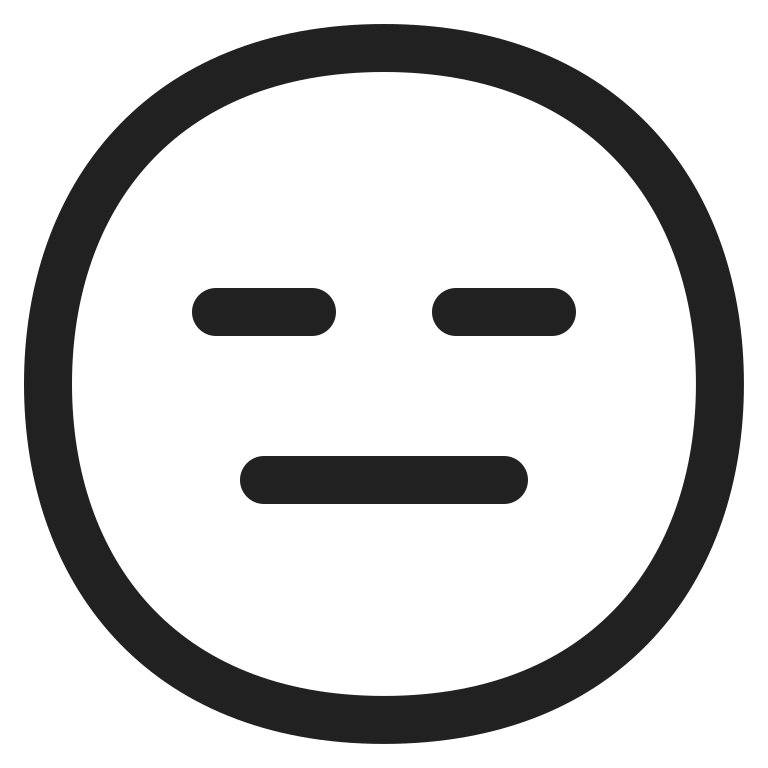
expressionless face high contrast